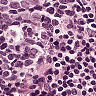
Metastatic tissue present: no